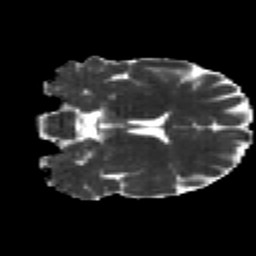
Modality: MD
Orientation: coronal
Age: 25
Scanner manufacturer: siemens
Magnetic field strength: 3 T
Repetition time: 2.2 s
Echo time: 0.084 s